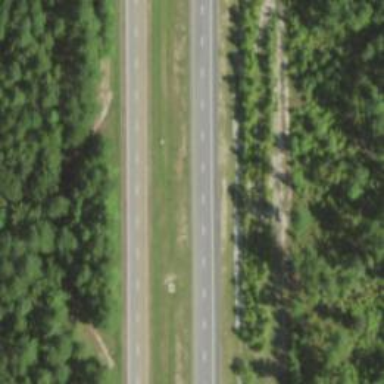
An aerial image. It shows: This image shows trunk highway that functions as expressway.